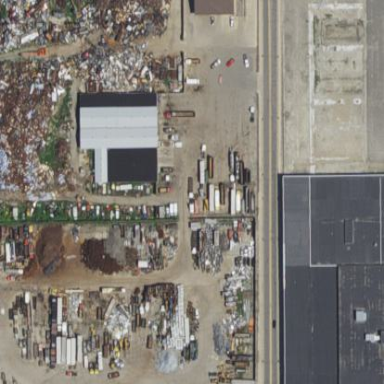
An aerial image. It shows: Scrap yard situated in industrial area.